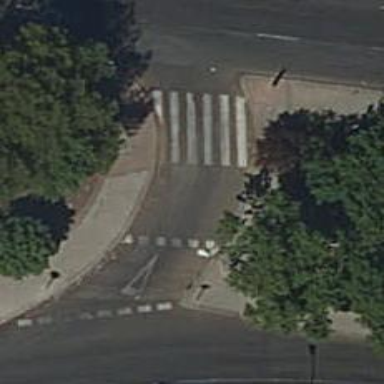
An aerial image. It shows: Uncontrolled road crossing.